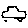
Label: car